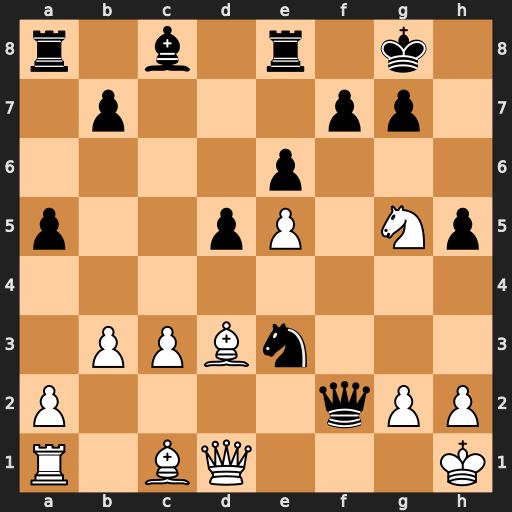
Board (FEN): r1b1r1k1/1p3pp1/4p3/p2pP1Np/8/1PPBn3/P4qPP/R1BQ3K
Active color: w
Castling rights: -
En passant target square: -
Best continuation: Bxe3 Qxe3 Qxh5